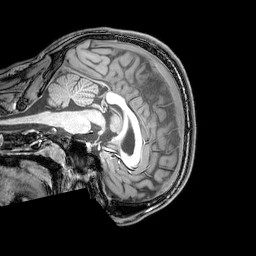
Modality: T1w
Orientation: sagittal
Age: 22
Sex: male
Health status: healthy
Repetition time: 0.081 s
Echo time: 0.037 s